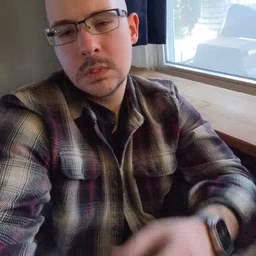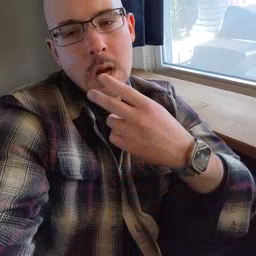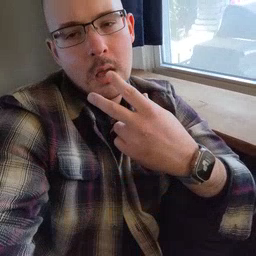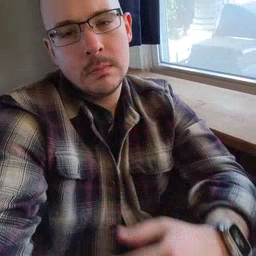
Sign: snack